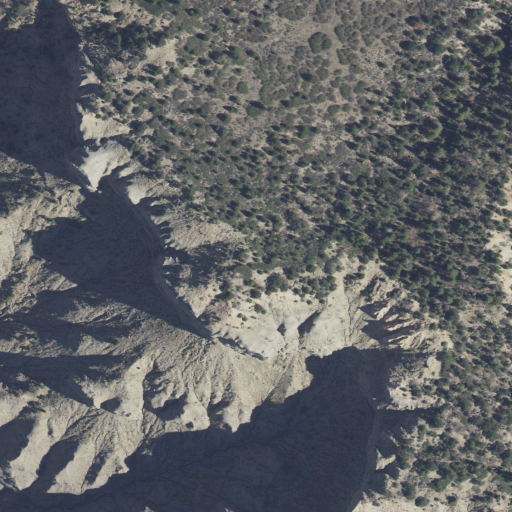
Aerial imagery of cliff(s) in Utah named South Rim containing shrub and evergreen forest